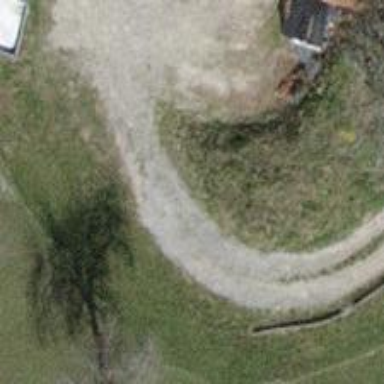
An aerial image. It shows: Gravel driveway used as service road.